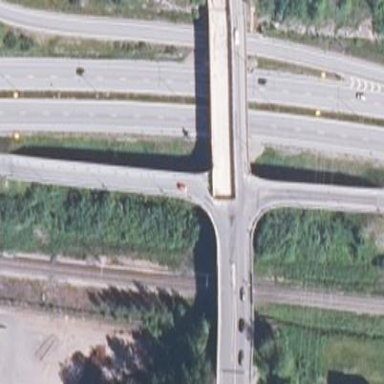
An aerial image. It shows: Man-made bridge.